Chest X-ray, PA view. Patient: 43 years old, sex F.
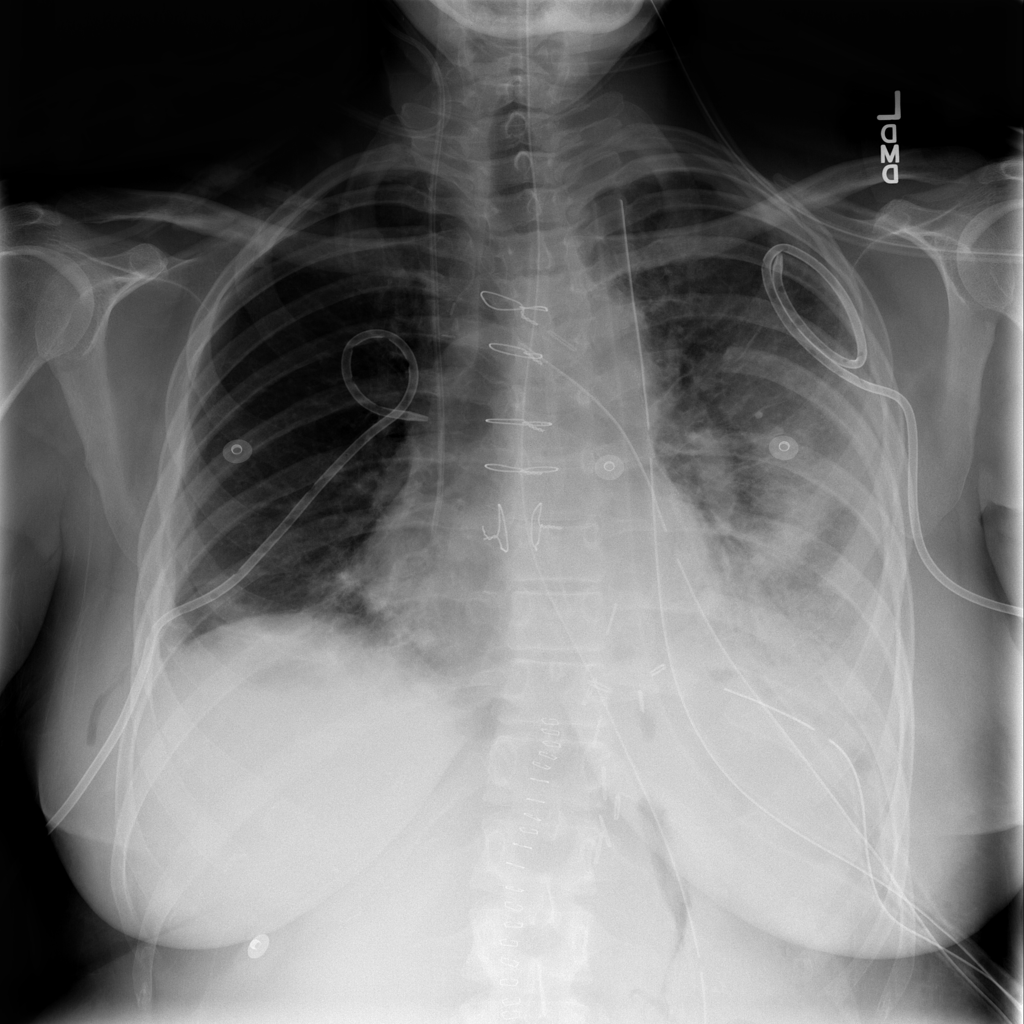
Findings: No Finding